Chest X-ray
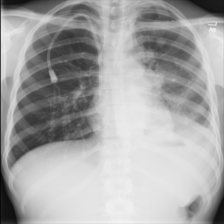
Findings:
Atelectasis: negative
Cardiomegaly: negative
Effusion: negative
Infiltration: positive
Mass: positive
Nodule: positive
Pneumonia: negative
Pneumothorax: negative
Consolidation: negative
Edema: negative
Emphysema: negative
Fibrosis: negative
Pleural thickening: negative
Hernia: negative